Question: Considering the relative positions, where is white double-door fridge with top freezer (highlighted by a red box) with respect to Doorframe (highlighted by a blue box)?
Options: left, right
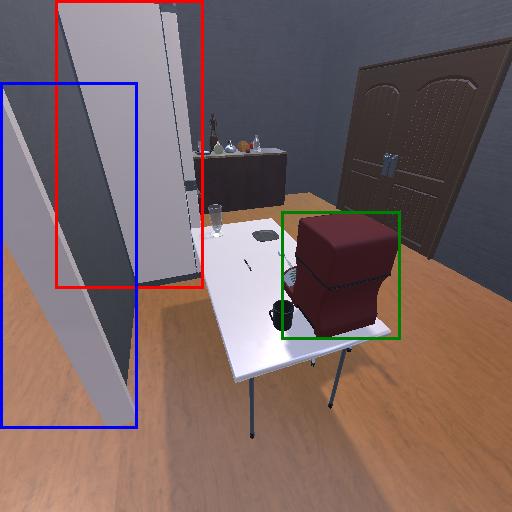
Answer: left